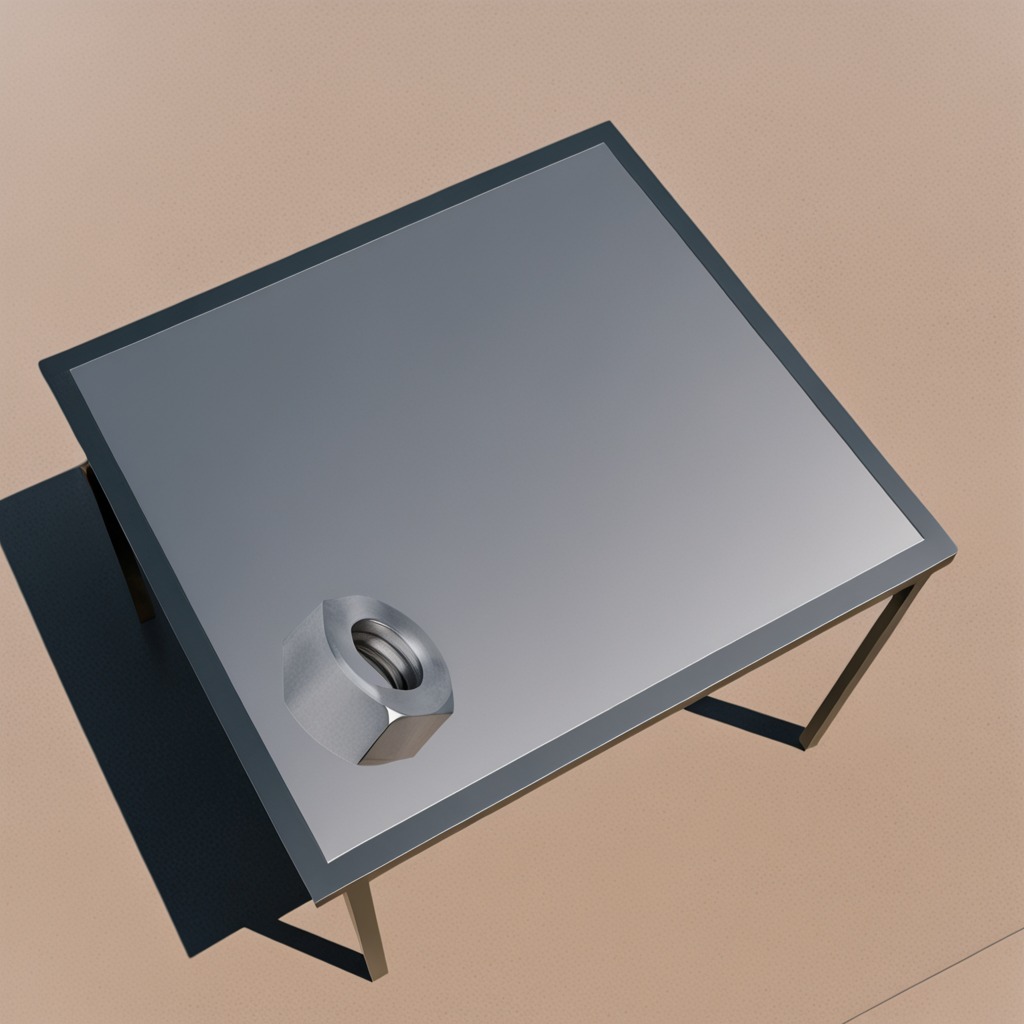
A metal nut is lying on the table.